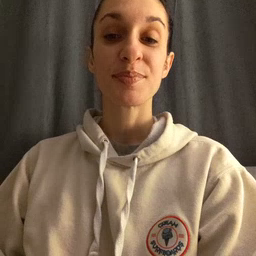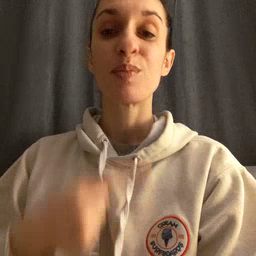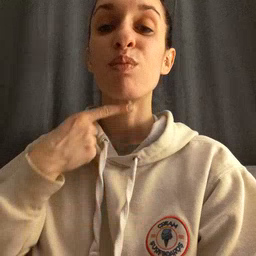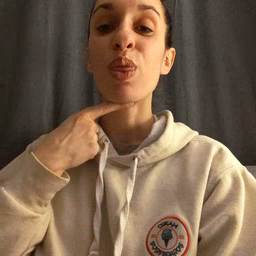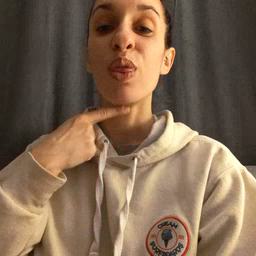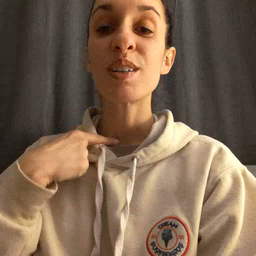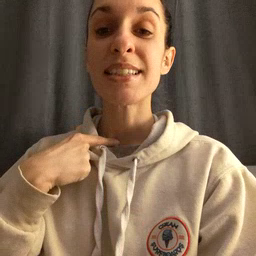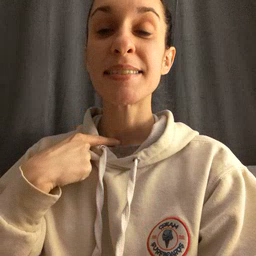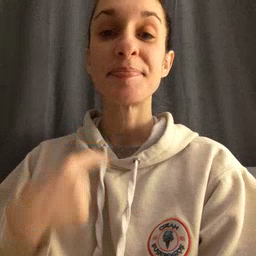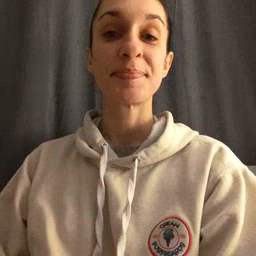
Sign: thirsty